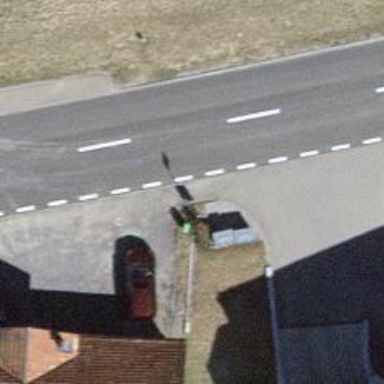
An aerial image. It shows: Bus stop with platform for public transport.